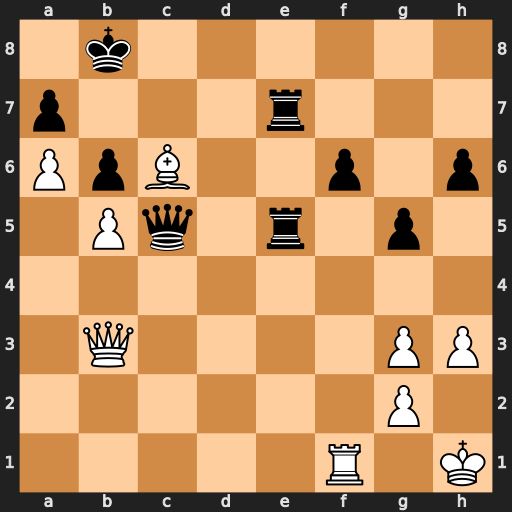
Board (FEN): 1k6/p3r3/PpB2p1p/1Pq1r1p1/8/1Q4PP/6P1/5R1K
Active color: w
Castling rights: -
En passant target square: -
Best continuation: Qg8+ Re8 Bxe8